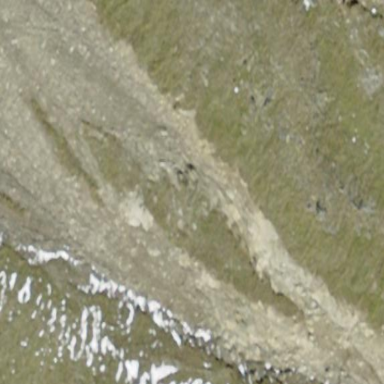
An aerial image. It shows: Natural scree.